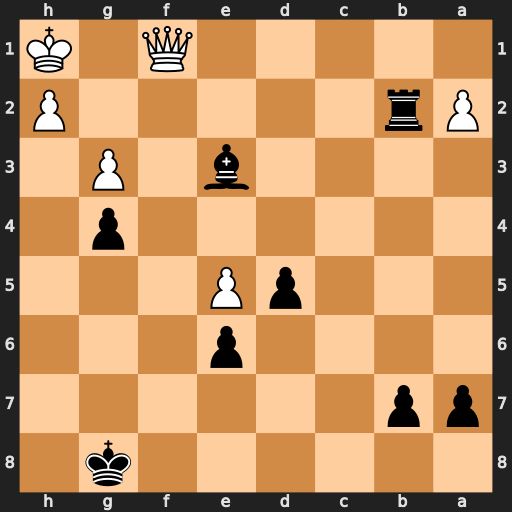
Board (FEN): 6k1/pp6/4p3/3pP3/6p1/4b1P1/Pr5P/5Q1K
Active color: b
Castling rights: -
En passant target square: -
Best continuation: Rc2 Qb1 Rc1+ Qxc1 Bxc1